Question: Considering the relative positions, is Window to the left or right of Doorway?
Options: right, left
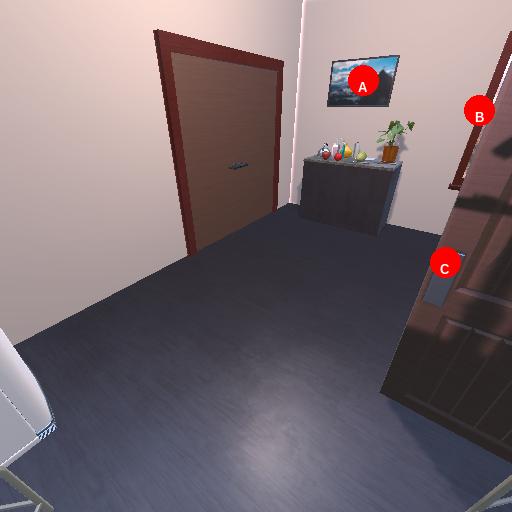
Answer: right